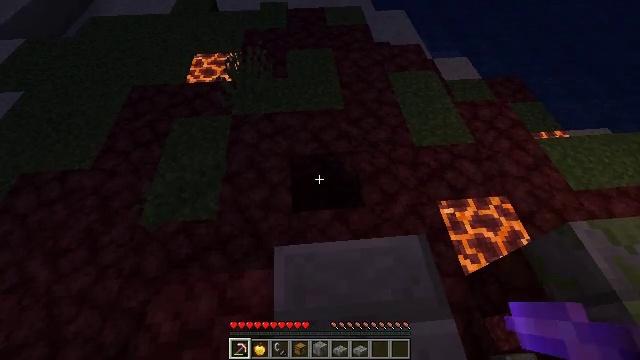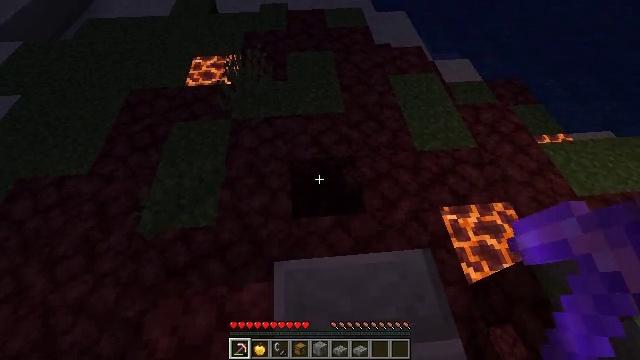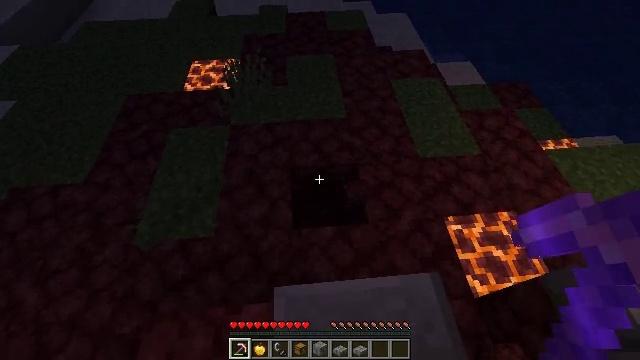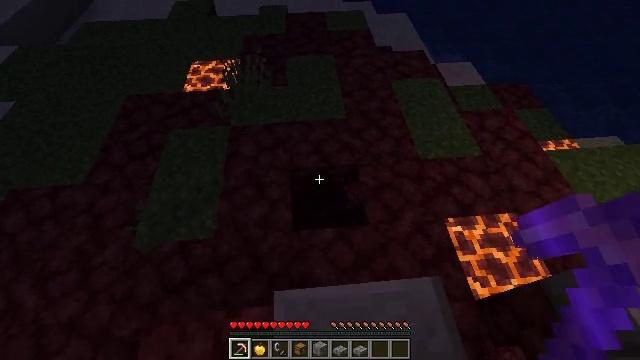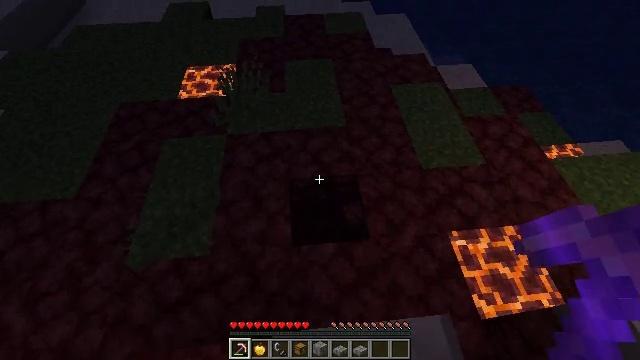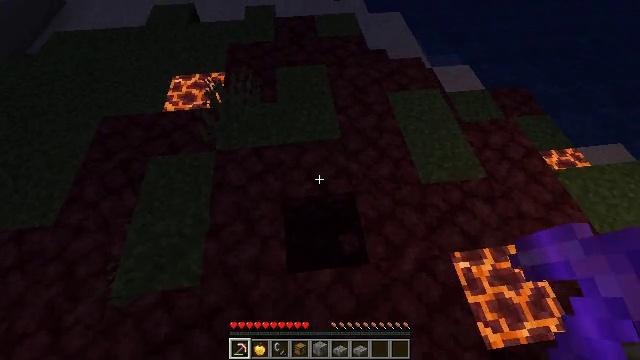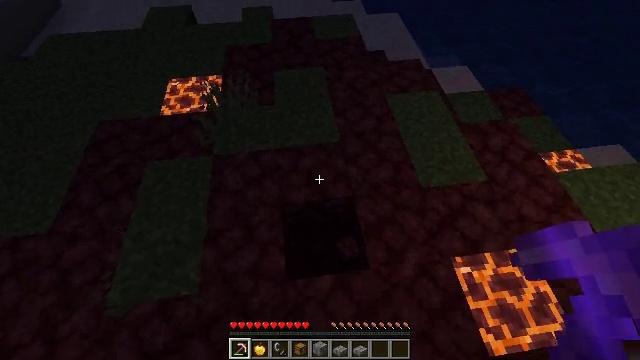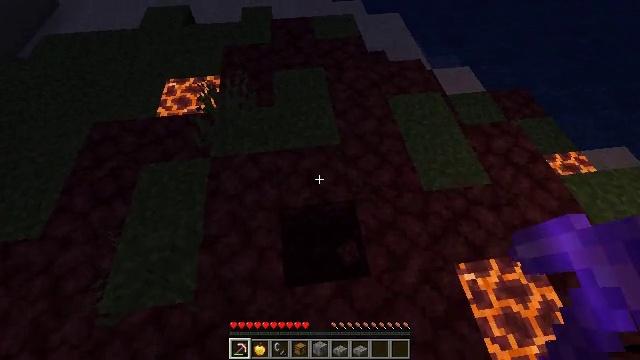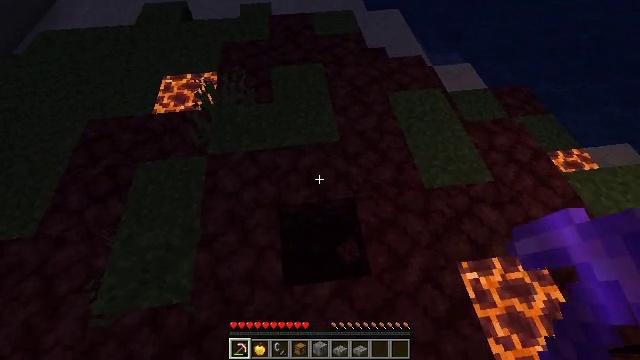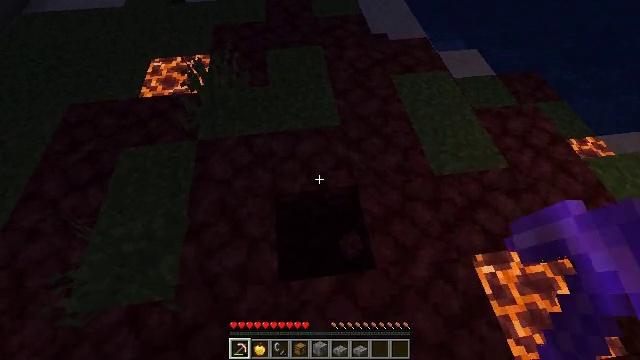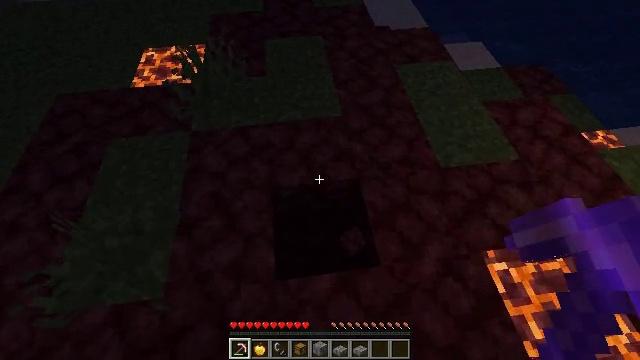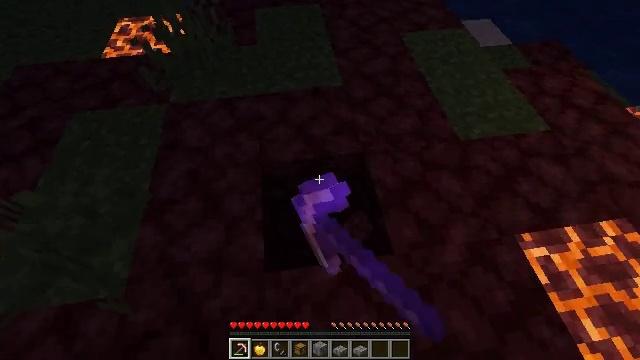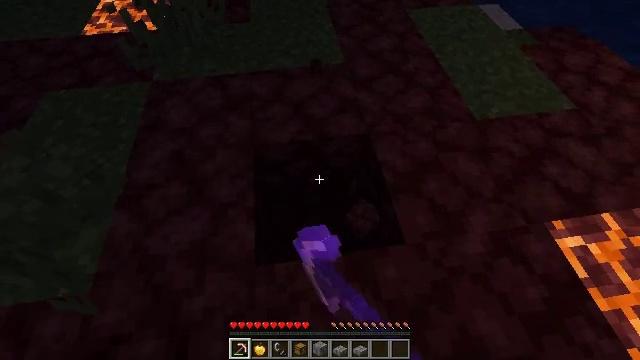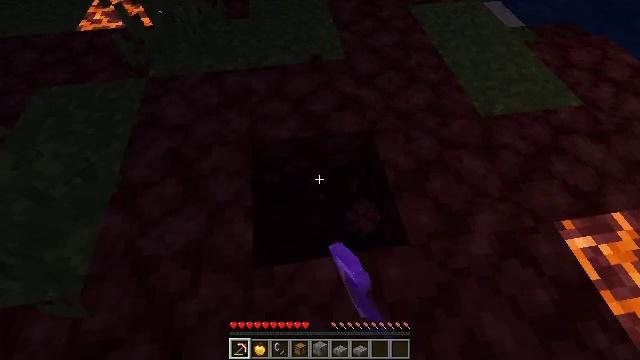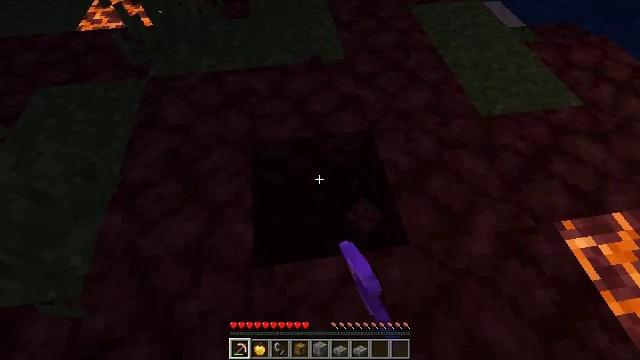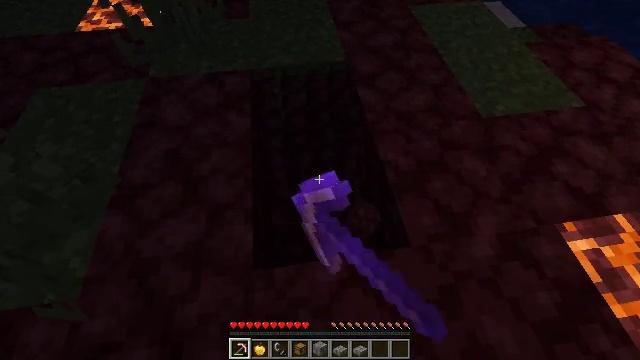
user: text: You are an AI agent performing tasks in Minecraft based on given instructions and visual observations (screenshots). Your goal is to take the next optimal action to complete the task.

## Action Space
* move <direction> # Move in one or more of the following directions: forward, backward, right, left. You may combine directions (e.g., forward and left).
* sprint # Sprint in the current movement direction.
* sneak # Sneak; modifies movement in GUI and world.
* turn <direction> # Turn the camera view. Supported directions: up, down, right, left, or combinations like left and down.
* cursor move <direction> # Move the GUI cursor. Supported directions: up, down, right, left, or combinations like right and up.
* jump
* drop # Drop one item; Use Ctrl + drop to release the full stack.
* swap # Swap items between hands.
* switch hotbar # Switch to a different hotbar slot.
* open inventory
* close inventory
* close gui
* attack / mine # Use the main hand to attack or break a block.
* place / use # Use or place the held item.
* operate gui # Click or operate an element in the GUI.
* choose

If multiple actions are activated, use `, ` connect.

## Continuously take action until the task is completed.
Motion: motion action
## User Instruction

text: Collect netherrack in the Nether.
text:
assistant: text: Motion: move forward
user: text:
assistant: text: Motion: move forward
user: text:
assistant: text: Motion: move forward
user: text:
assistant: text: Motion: move forward
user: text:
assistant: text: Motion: move forward, turn right
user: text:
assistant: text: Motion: no_op
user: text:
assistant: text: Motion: no_op
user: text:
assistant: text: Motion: no_op
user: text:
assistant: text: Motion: no_op
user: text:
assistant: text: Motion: attack / mine
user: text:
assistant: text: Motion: attack / mine
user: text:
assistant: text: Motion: attack / mine
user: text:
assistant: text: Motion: attack / mine
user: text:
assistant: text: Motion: attack / mine
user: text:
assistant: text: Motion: attack / mine
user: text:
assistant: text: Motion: attack / mine
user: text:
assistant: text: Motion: no_op
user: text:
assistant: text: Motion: no_op
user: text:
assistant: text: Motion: no_op
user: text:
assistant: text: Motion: no_op